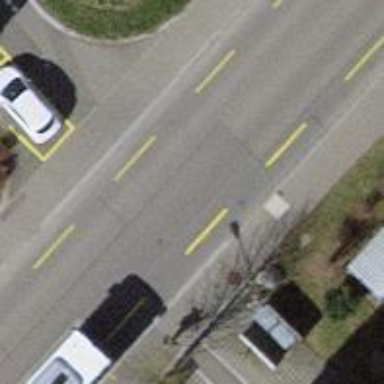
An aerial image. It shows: Public transport stop position.